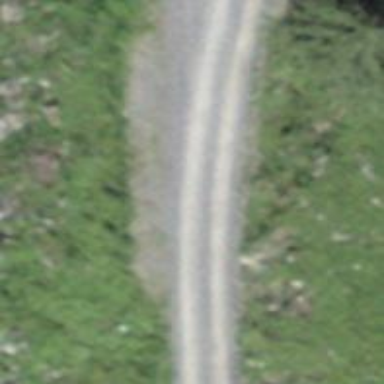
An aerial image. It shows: Gravel track with grade2 quality.